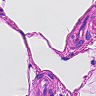
Metastatic tissue present: no